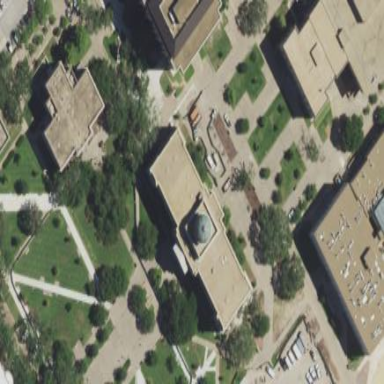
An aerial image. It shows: University building.